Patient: sex M, age 61
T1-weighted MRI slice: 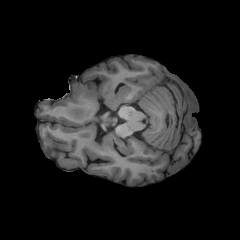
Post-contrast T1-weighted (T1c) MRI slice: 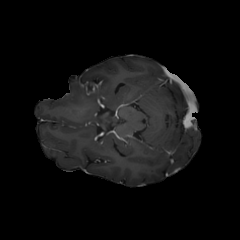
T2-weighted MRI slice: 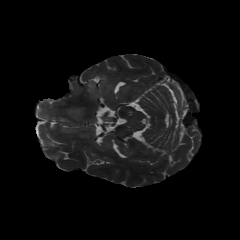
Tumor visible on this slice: yes
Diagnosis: Glioblastoma, IDH-wildtype
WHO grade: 4